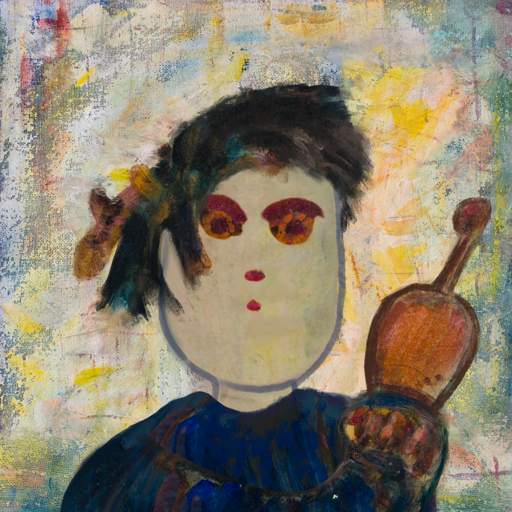
Background: Irani, Head And Neck Front: Hill_Girl, Face Front: Doll, Bust: Pipe, Hair Front: Pipe, Head Accessory: Blank, Second Necklace: Blank, Necklace: Blank, Baby: Blank